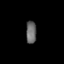
Tissue: skin
Cell type: Epithelial cells
Senescence score: 0.2391
Nuclear area (px): 234
Mean DAPI intensity: 101.85